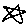
Label: star